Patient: sex M, age 45
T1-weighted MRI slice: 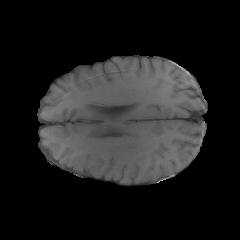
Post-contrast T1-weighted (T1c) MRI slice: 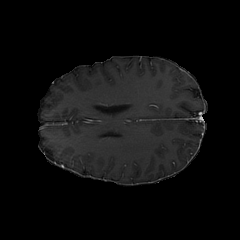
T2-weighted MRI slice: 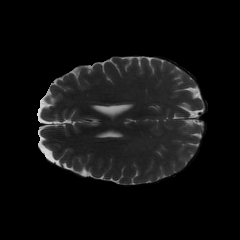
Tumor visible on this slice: no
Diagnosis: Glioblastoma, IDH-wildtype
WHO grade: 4